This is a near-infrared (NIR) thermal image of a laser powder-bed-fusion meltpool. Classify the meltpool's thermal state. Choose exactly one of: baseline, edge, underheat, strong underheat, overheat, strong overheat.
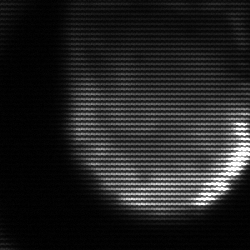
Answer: edge